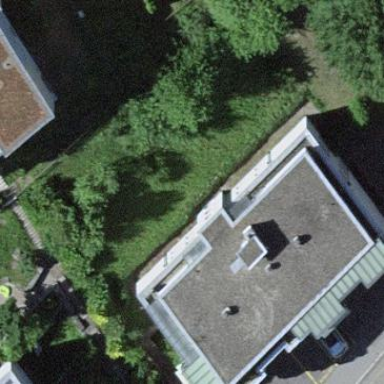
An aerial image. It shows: Residential building.